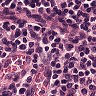
Metastatic tissue present: no